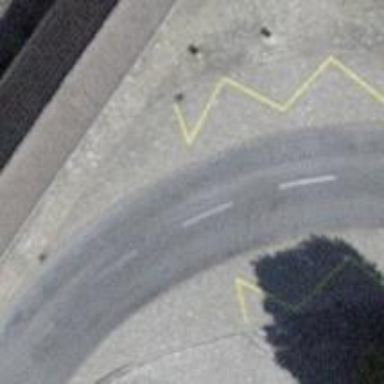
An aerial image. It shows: Public transport stop position.